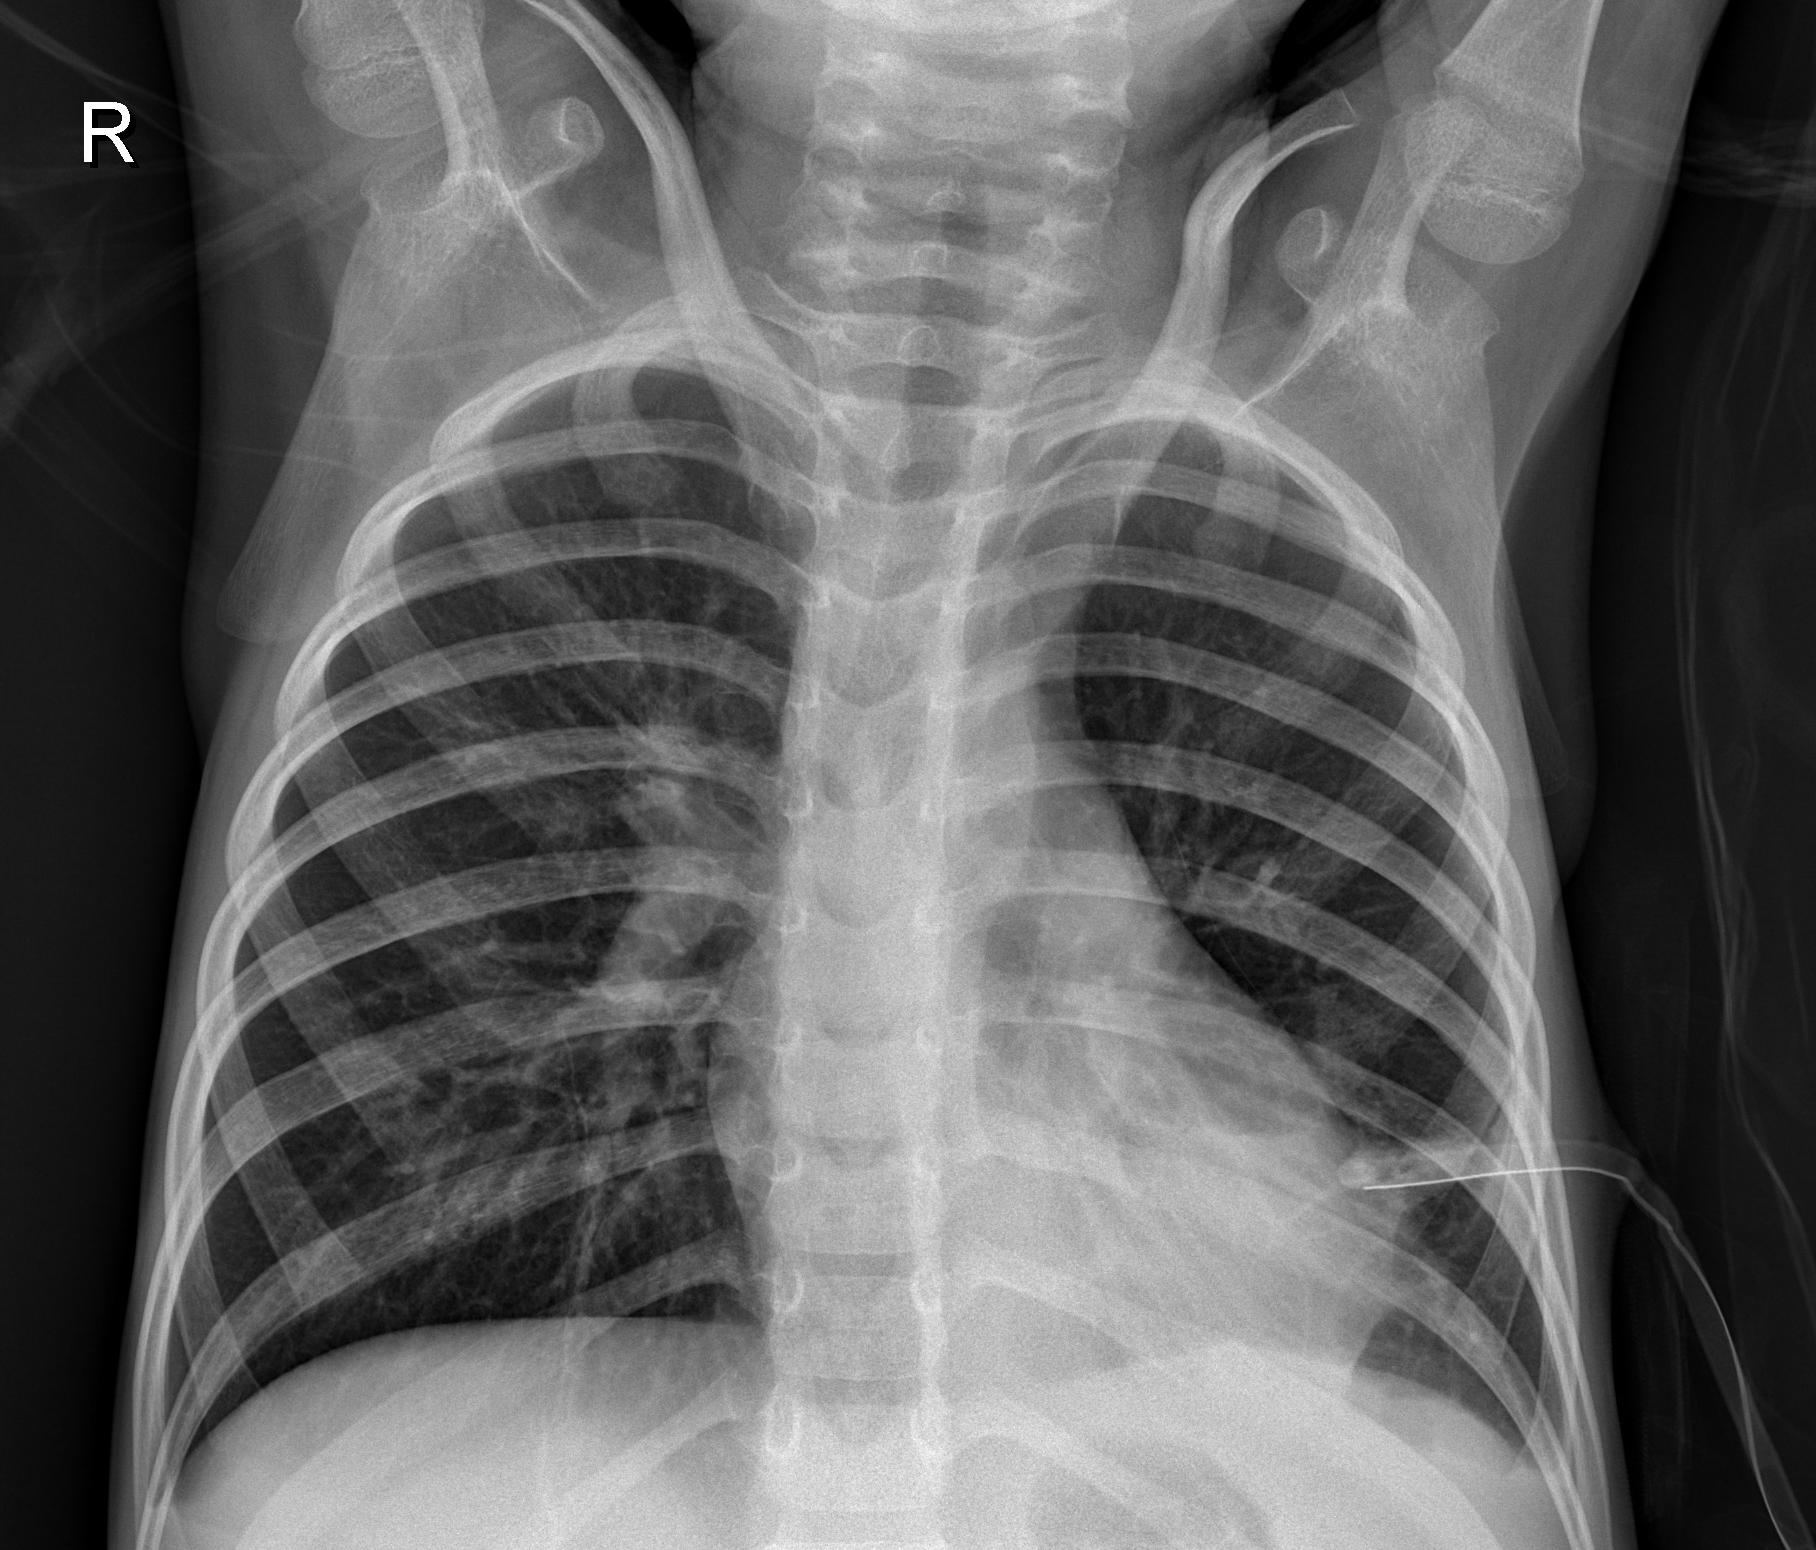
Diagnosis: PNEUMONIA